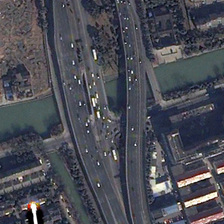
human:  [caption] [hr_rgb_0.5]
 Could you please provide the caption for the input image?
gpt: many buildings and green trees are in two sides of a river with bridges over it .

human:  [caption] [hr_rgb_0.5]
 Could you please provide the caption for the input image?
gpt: many buildings and green trees are in two sides of a river with bridges over it .

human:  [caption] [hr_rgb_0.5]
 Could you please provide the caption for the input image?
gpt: near the majestic and busy bridge, there are numerous buildings alnd lush plants .

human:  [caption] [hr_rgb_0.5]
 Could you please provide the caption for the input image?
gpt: near the majestic and busy bridge, there are numerous buildings alnd lush plants .

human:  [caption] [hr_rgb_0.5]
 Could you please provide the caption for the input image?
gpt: many buildings and green trees are in two sides of a river with bridges over it .